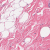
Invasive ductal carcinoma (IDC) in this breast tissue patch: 0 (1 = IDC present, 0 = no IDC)